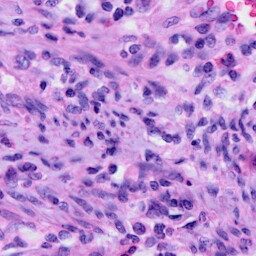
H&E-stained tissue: Cervix